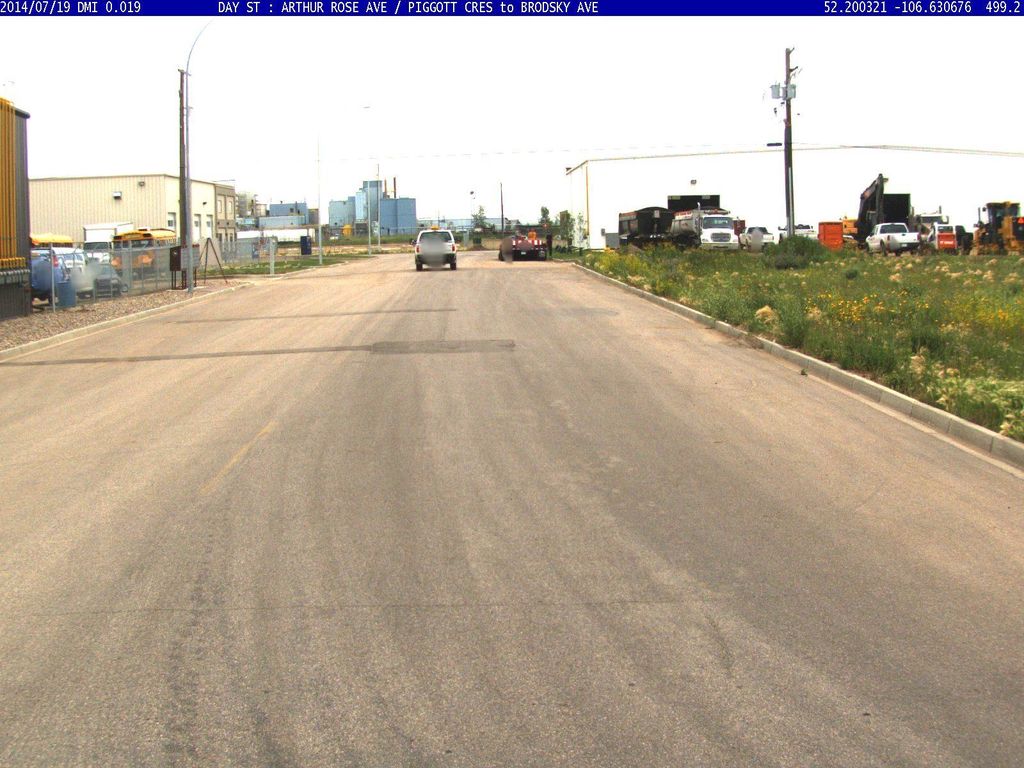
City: saskatoon